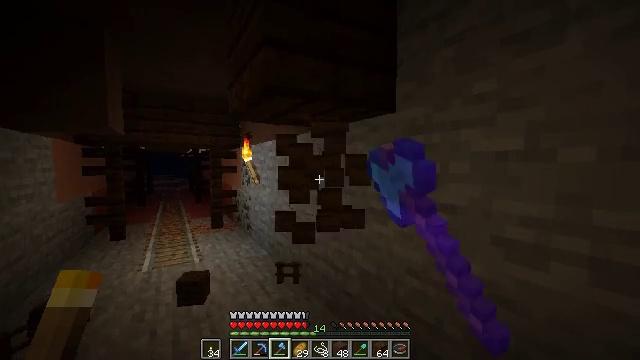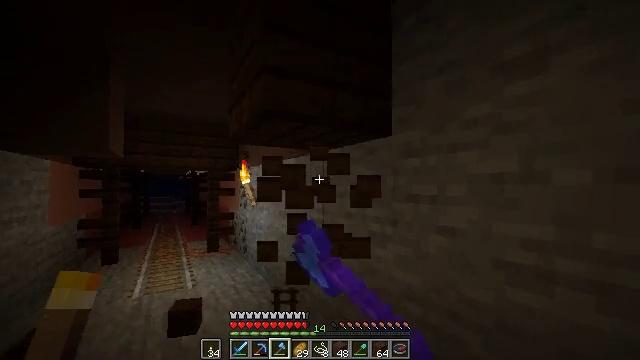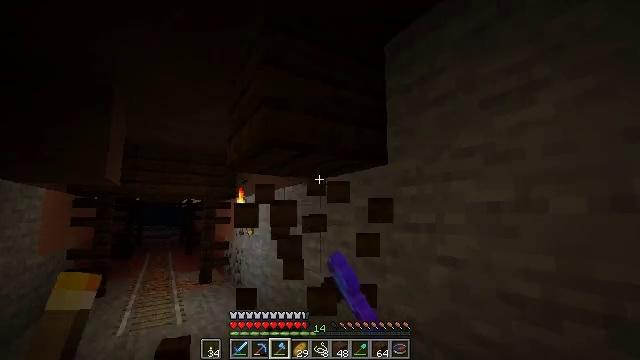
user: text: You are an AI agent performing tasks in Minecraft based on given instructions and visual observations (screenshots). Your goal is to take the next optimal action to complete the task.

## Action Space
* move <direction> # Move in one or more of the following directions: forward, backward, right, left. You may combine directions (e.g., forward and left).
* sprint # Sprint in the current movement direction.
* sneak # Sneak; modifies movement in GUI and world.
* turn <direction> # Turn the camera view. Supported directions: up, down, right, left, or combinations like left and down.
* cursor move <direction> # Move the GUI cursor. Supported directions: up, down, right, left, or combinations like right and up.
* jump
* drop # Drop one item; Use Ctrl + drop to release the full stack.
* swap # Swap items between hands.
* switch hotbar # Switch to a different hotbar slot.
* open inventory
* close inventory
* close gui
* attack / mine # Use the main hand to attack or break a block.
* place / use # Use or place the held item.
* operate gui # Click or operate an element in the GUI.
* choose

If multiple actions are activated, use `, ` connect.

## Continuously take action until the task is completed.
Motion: motion action
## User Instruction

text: Recycle the dark oak fence into the inventory.
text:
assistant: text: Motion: turn up, attack / mine
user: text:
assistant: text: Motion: turn up, attack / mine
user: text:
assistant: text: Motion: attack / mine